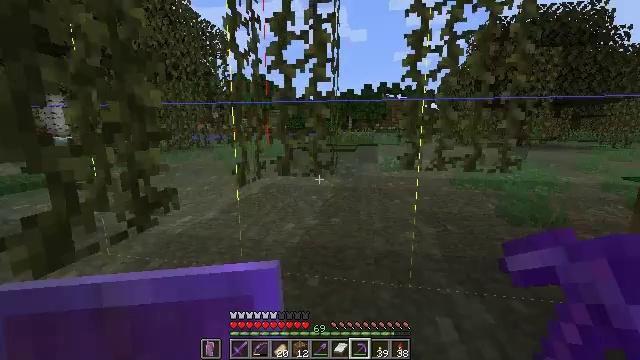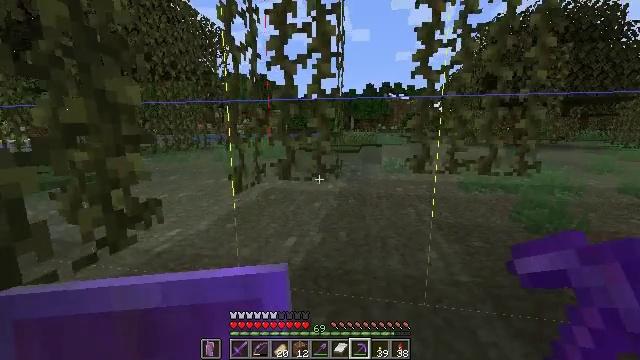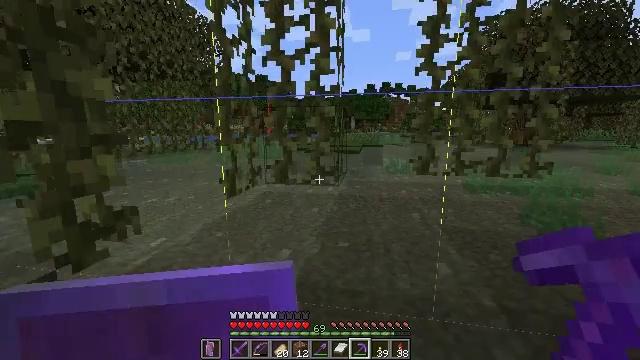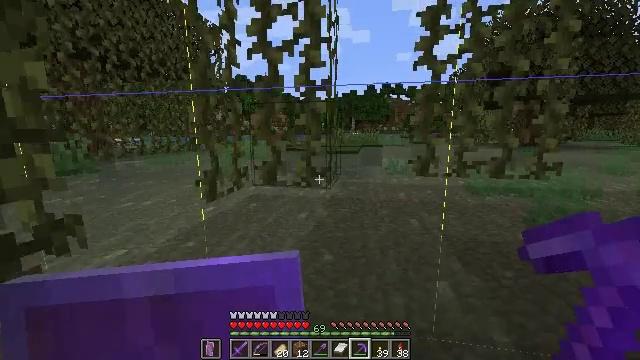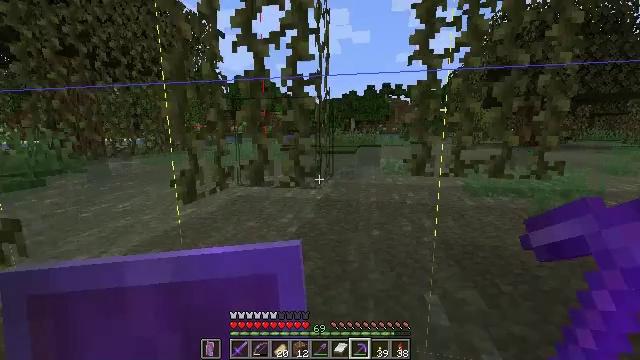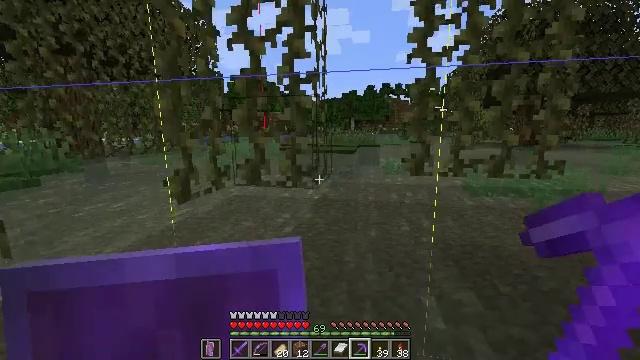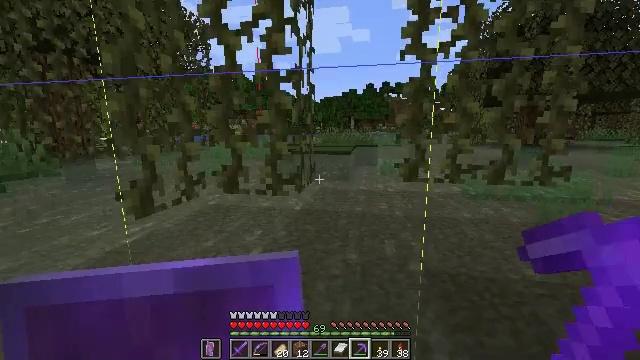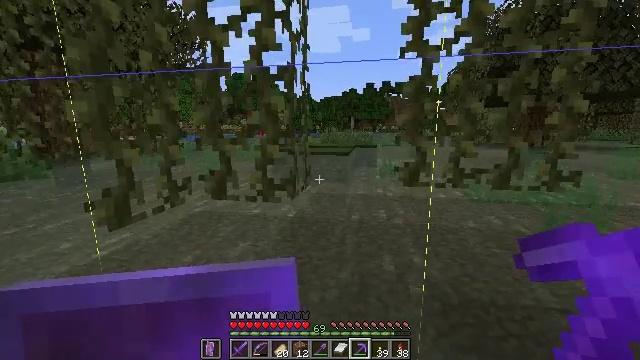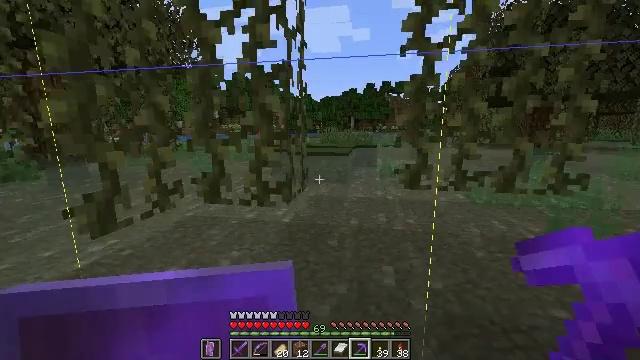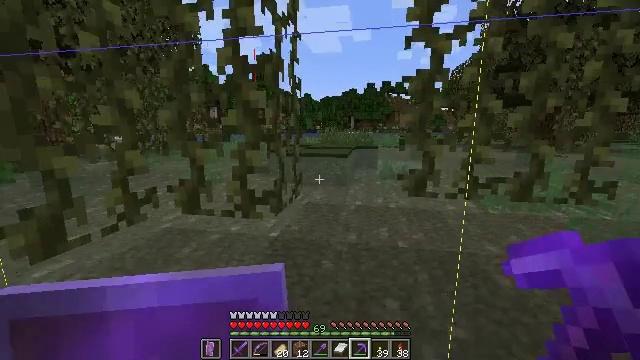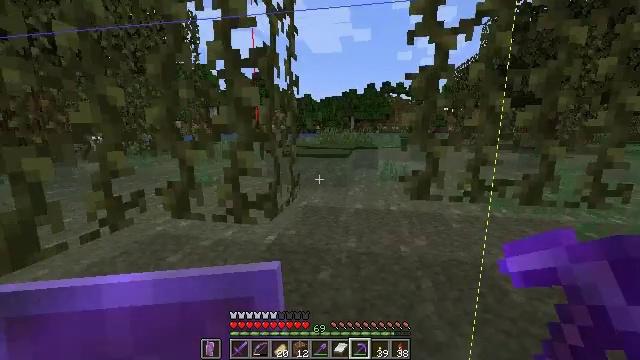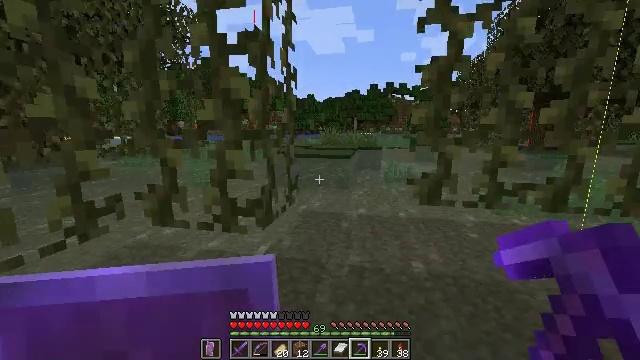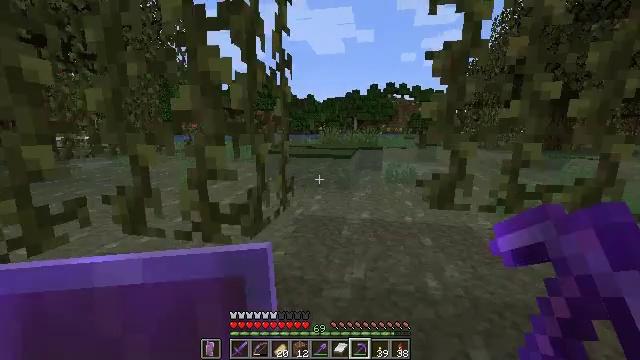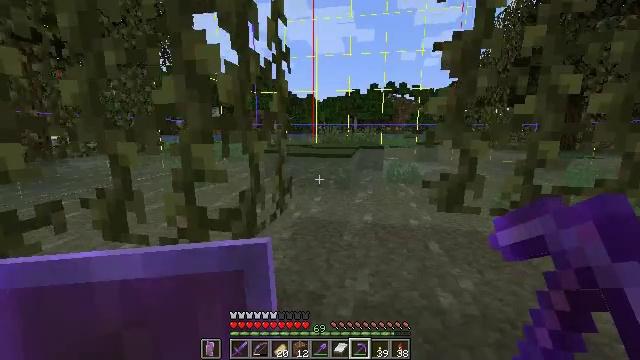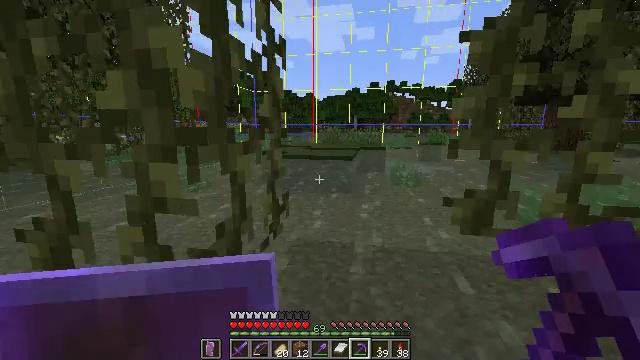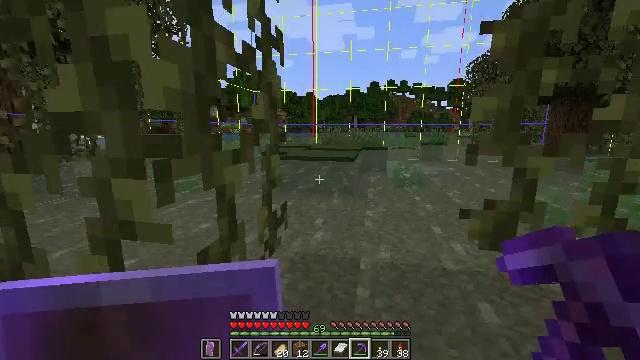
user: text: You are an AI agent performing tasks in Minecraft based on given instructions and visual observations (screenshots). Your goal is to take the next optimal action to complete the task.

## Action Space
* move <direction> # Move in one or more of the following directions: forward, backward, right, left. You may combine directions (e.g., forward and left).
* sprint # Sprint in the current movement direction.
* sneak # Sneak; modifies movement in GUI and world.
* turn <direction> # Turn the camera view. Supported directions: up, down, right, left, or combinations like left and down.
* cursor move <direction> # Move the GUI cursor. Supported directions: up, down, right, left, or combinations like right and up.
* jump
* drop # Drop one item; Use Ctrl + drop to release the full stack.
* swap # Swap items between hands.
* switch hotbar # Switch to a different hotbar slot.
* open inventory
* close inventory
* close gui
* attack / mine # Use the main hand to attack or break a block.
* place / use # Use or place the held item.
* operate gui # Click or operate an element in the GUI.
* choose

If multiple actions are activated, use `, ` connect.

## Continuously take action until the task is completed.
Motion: motion action
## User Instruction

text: craft item air
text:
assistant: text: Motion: move forward, sprint
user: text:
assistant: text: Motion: move forward and move right, sprint
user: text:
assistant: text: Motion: move forward and move right, sprint
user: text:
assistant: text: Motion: move forward and move right, sprint
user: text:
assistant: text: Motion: move forward and move right, sprint
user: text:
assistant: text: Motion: move forward, sprint
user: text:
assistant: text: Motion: move forward, sprint
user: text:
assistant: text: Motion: move forward, sprint
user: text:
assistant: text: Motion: move forward, sprint
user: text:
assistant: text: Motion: move forward, sprint
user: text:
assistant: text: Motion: move forward, sprint
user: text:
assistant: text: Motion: move forward, sprint
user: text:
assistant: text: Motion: move forward, sprint
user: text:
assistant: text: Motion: move forward, sprint
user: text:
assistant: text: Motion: move forward, sprint
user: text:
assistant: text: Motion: move forward, sprint
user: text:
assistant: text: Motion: move forward, sprint
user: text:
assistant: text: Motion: move forward, sprint
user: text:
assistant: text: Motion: move forward, sprint
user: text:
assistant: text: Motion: move forward, sprint
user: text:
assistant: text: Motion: move forward, sprint
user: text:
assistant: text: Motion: move forward, sprint
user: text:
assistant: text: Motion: move forward and move right, sprint
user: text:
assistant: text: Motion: move forward and move right, sprint
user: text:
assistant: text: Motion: move forward and move right, sprint
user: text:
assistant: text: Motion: move forward and move right, sprint
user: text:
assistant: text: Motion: move forward and move right, sprint
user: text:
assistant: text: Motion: move forward and move right, sprint
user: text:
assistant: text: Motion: move forward and move right, sprint
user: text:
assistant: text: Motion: move forward, sprint